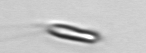
Label: Chrysochromulina